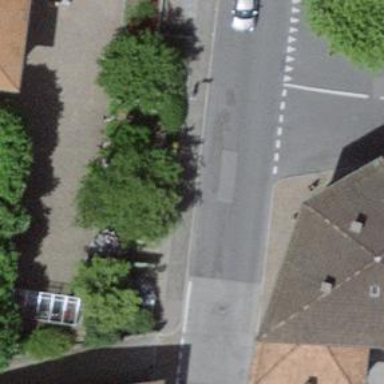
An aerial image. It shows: Bus stop with platform for public transport.